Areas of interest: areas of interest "Museum"
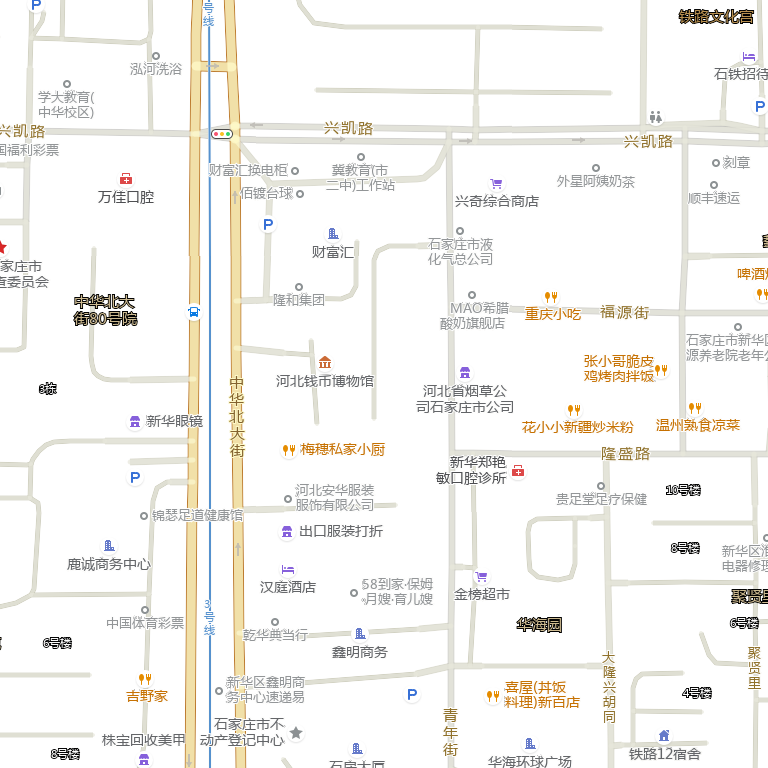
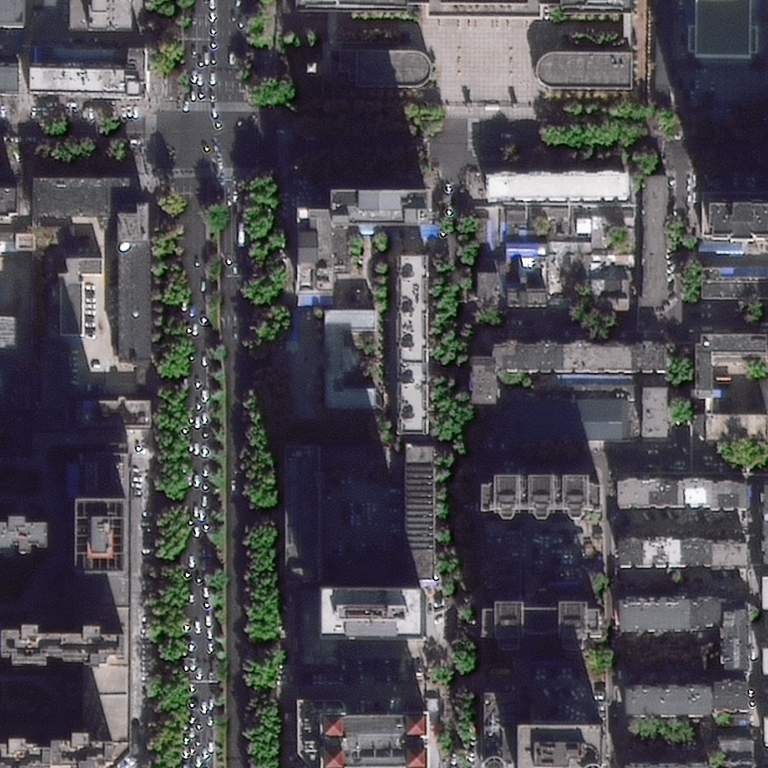